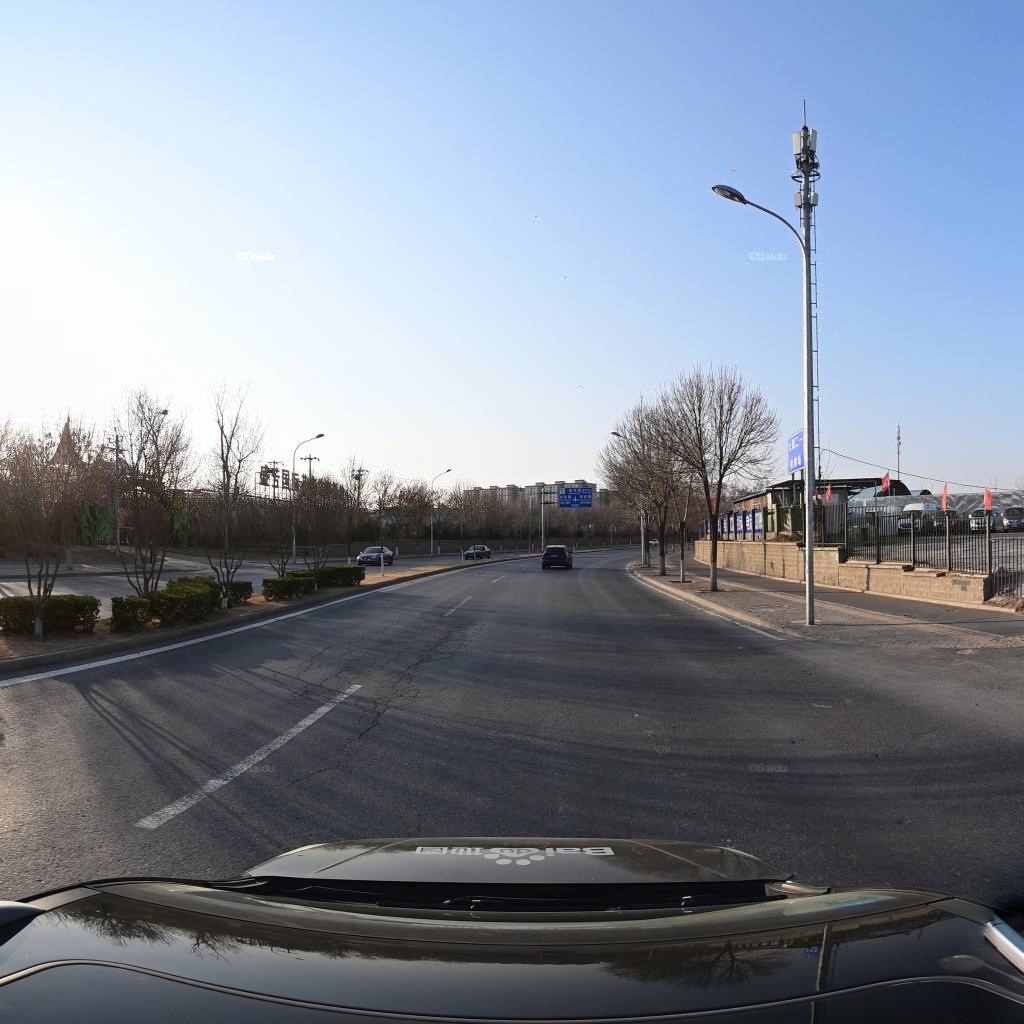
Region: Fengtai
Road damage annotations: alligator crack, transverse crack